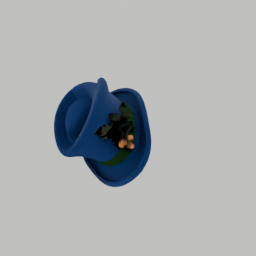
Label: people